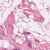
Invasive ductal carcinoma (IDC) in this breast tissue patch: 0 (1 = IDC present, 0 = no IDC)